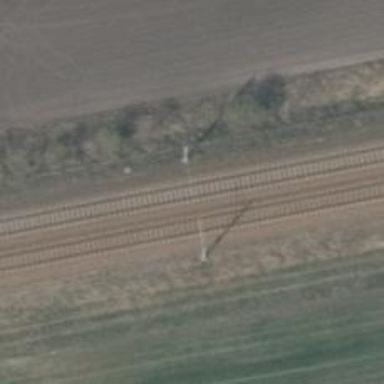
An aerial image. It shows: Milestone along the railway track with catenary mast.